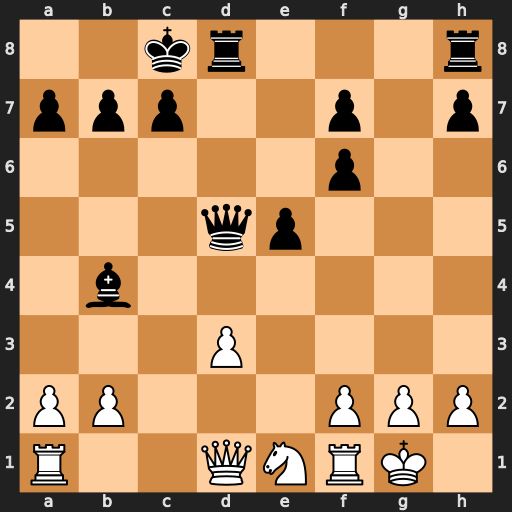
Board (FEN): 2kr3r/ppp2p1p/5p2/3qp3/1b6/3P4/PP3PPP/R2QNRK1
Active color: w
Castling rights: -
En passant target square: -
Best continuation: Qg4+ f5 Qxb4